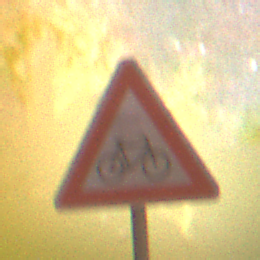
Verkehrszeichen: RadverkehrLinks
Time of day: Night
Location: Outdoor (Nature)
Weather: Clear
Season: NotSpecified
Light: Natural